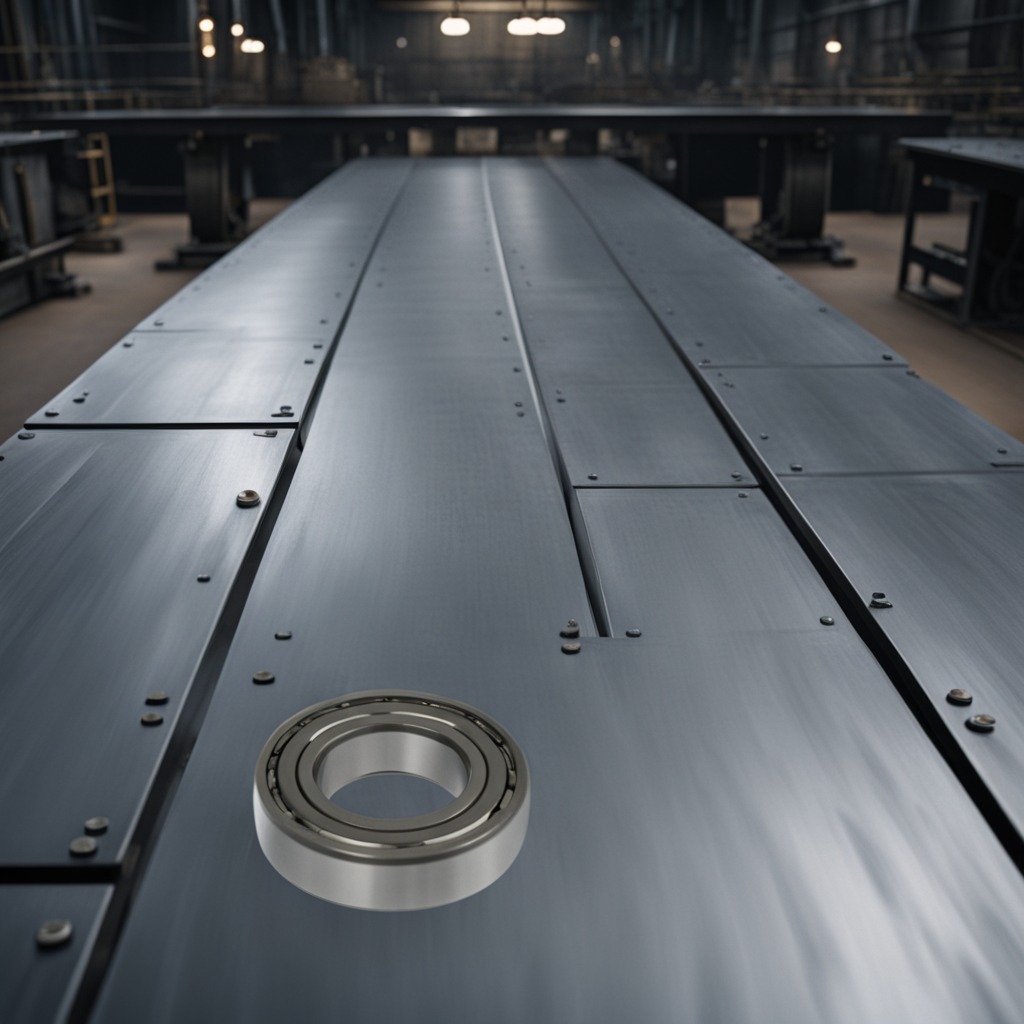
A metal ball bearing is lying on the cold steel table in a mining workshop.